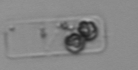
Label: Guinardia_delicatula_TAG_internal_parasite